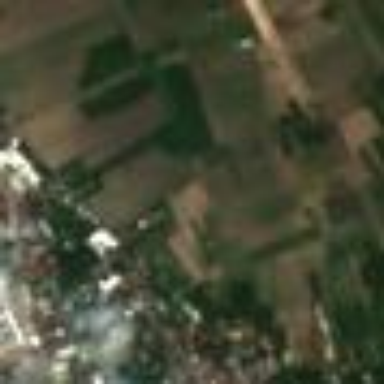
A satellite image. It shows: Farmland with rice and vegetable crops.